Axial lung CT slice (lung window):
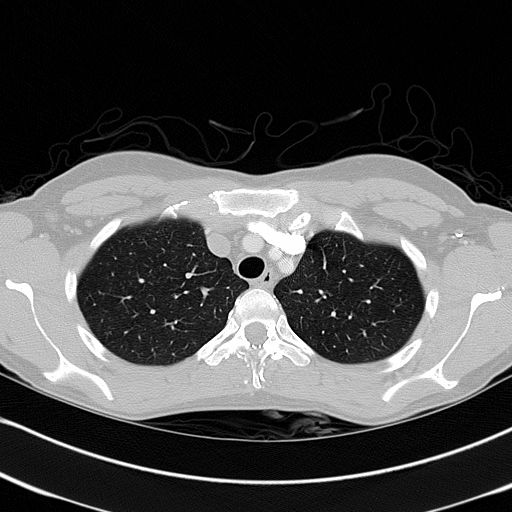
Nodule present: no